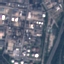
Land use / land cover class: Industrial